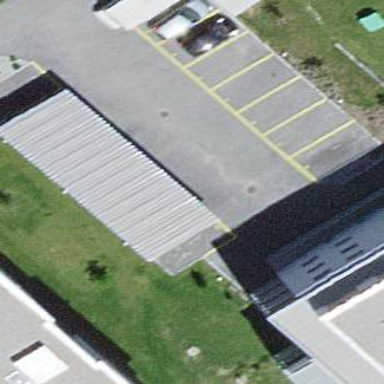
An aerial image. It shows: Garage building.